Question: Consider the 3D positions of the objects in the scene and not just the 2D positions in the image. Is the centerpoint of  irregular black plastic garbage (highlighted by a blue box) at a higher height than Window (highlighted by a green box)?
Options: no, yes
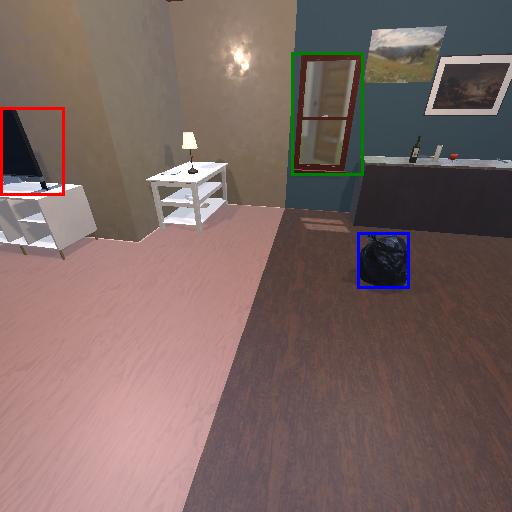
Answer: no